Question: I want to use the device orientation event to check the heading of the mobile device.
This is what I do:
'''
if (window.DeviceOrientationEvent) {
window.addEventListener("deviceorientation", handleOrientation, false);
}
else{
alert("Device Orientation is not available");
}
'''
In my handleOrientation function I can have alpha, beta, gamma. But I want to have the heading of the device. When you lay down your device and do something like this:

'''
function handleOrientation(orientData) {
//var absolute = orientData.absolute;
//var alpha = orientData.alpha;
//var beta = orientData.beta;
//var gamma = orientData.gamma;
}
'''
How can I get the heading of the device from the values above?
Niels
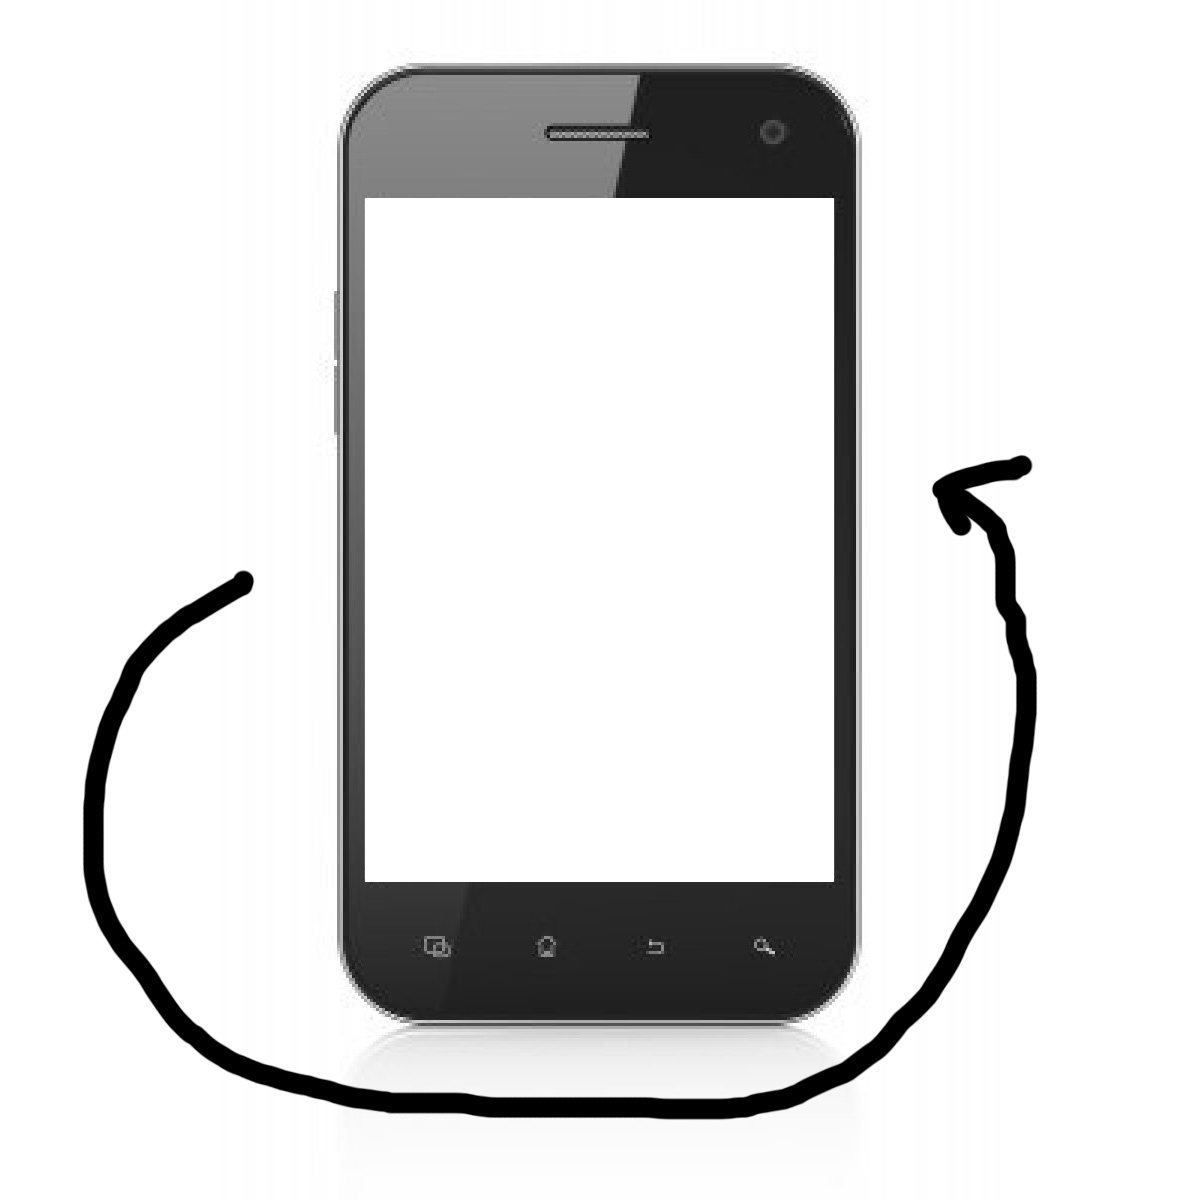
Answer: You could use window.orientation, but pay attention: different devices returns different values.
'''
function handleOrientation() {
switch(window.orientation)
case 0:
// do your stuff
break;
case -90
....
}
window.addEventListener('onorientationchange', handleOrientation);
'''
The iPhone has: ( from <URL>
0 => Portrait orientation. This is the default value.
-90 => Landscape orientation with the screen turned clockwise.
90 => Landscape orientation with the screen turned counterclockwise.
180 => Portrait orientation with the screen turned upside down. This value is currently not supported on iPhone.